高一 · 立体几何学
如图, 在三棱雉 $P-A B C$ 中, 不能证明 $A P \perp B C$ 的条件是( )

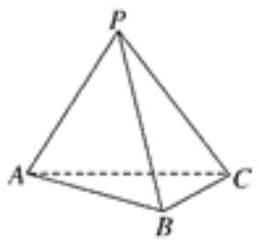
$A P \perp P B, A P \perp P C$

B. $A P \perp P B, B C \perp P B$

C. 平面 $B P C \perp$ 平面 $A P C, B C \perp P C$

D. $A P \perp$ 平面 $P B C$
答案: B
解析: A 中, 因为 $A P \perp P B, A P \perp P C, P B \cap P C=P$, 所以 $A P \perp$ 平面 $P B C$, 又 $B C \subset$ 平面 $P B C$,所以 $A P \perp B C$, 故 $\mathrm{A}$ 正确;

C 中, 因为平面 $B C P \perp$ 平面 $P A C, B C \perp P C$, 所以 $B C \perp$ 平面 $A P C, A P \subset$ 平面 $A P C$, 所以 $A P \perp B C$ ，故 C 正确;

$\mathrm{D}$ 中, 由 $\mathrm{A}$ 知 $\mathrm{D}$ 正确; $\mathrm{B}$ 中条件不能判断出 $A P \perp B C$,

故选 B.

点睛：垂直、平行关系证明中应用转化与化归思想的常见类型.

(1)证明线面、面面平行, 需转化为证明线线平行.

(2)证明线面垂直, 需转化为证明线线垂直.

(3)证明线线垂直, 需转化为证明线面垂直.